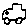
Label: car